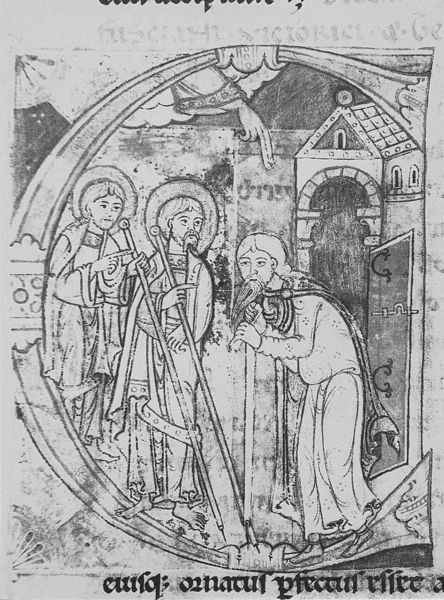
Titel: Lektionar
Institution: Amiens, Bibliothèque Municipale
Schlagwörter: gott, hand, himmel, fluss, menschen, grau, holz, tür, zeichnung, dach, haus, wolke, malerei, bart, bibel, gesicht, hände, häuser, kirche, gewand, haare, mantel, drei, boot, kreis, sack, stock, turm, schrift, papier, bogen, stab, giebel, rundbogen, zeigen, tor, buch, fuss, druck, seite, illustration, text, waffen, buchstabe, initiale, kopie, heiligenschein, stäbe, nimbus, christus, jesus, schreiben, wanderer, mittelalter, heilige, speere, jünger, handschrift, latein, initial, pilger, buchmalerei, evangeliar, gür, hand gottes, c, gottes hand, heilignschen